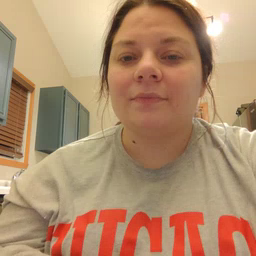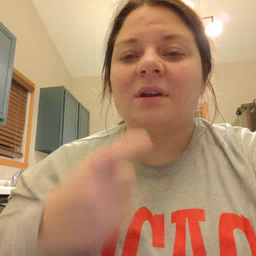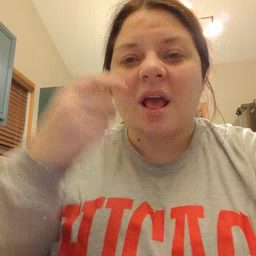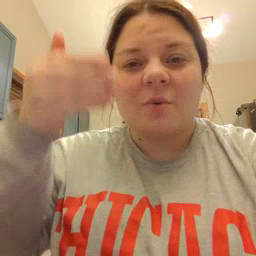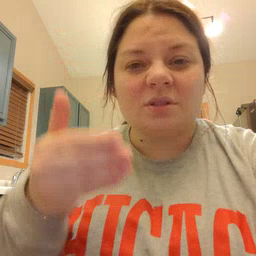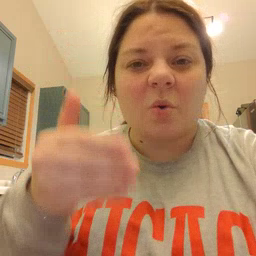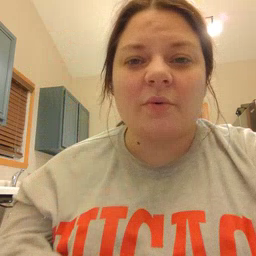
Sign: glasswindow